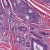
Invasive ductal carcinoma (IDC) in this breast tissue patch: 1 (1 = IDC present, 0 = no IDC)